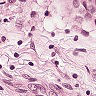
Metastatic tissue present: yes